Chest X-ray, AP view. Patient: 55 years old, sex F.
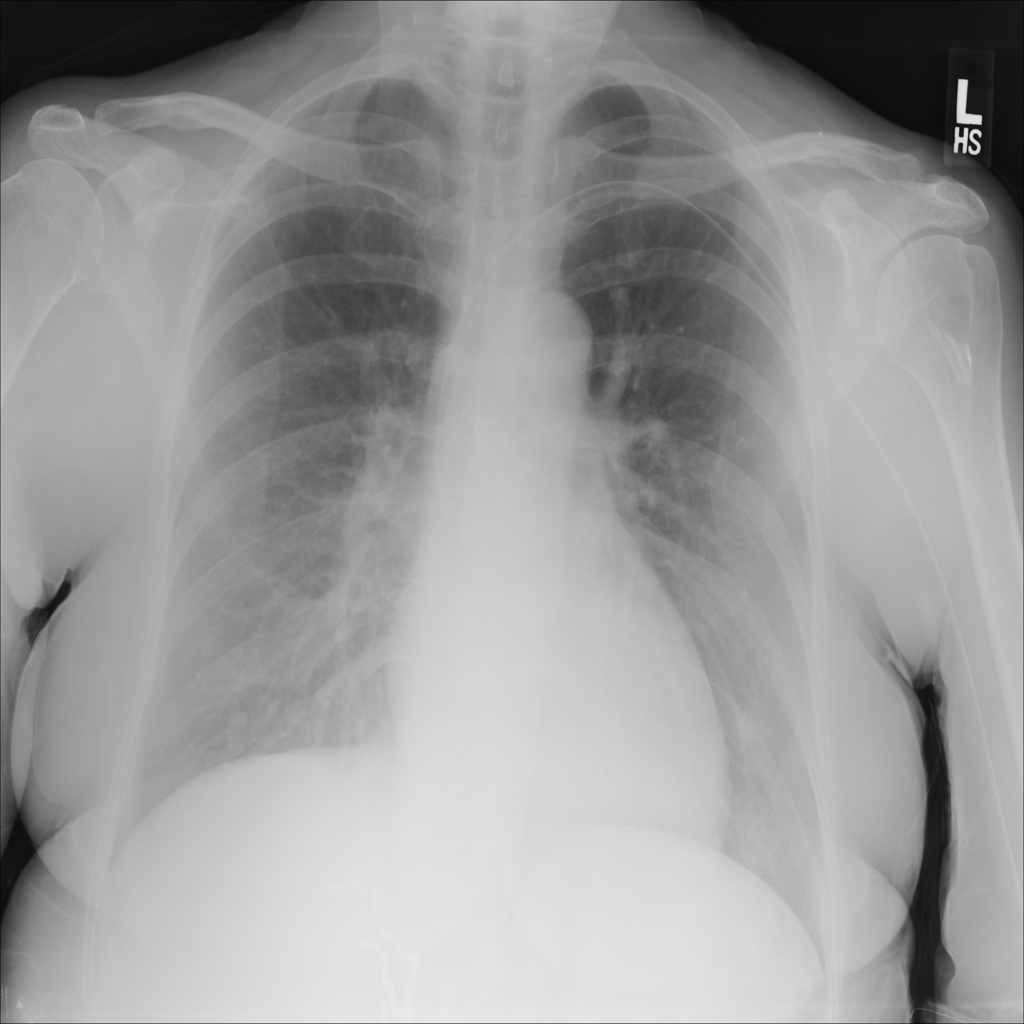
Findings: No Finding